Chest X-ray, AP view. Patient: 51 years old, sex M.
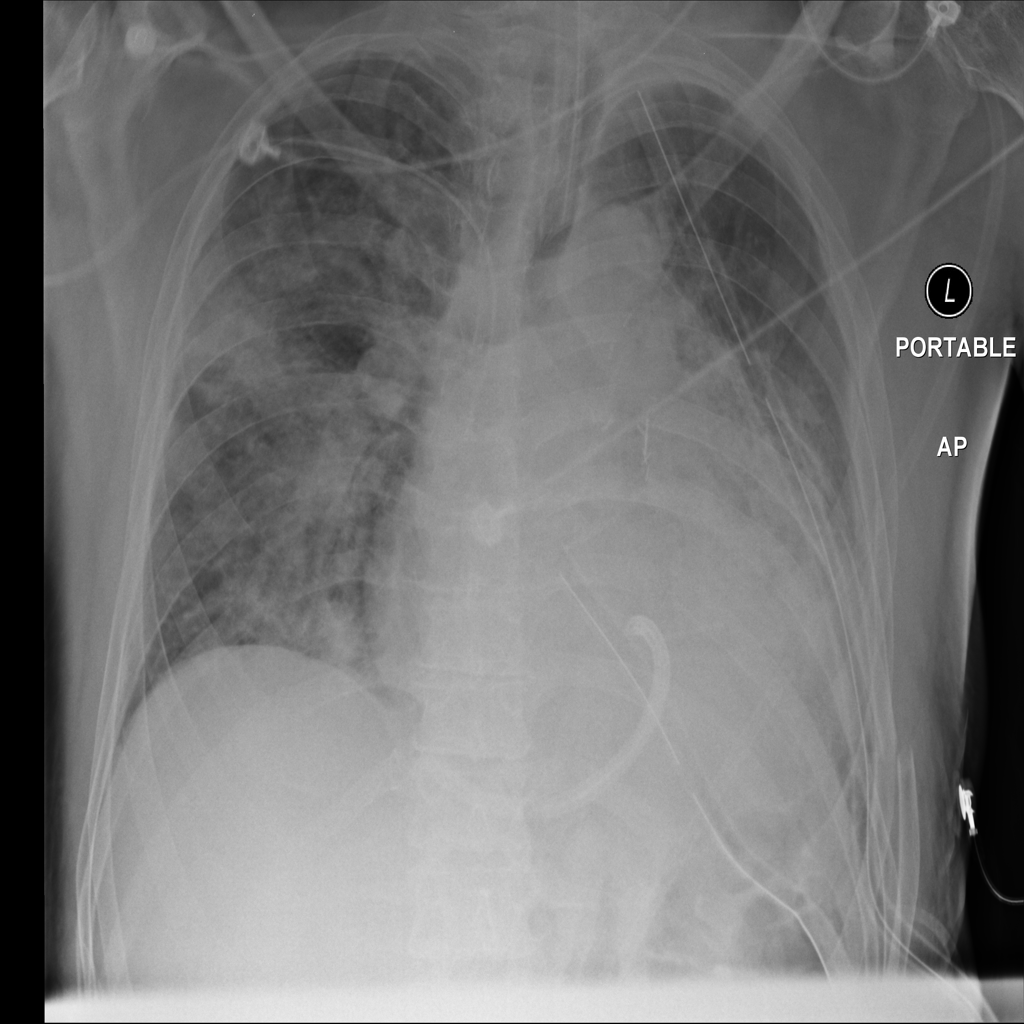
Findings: No Finding